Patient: sex F, age 22
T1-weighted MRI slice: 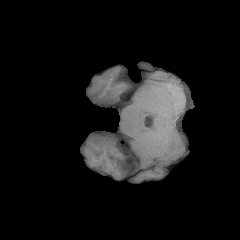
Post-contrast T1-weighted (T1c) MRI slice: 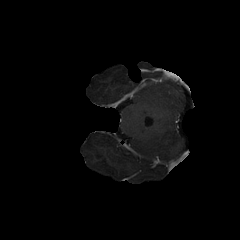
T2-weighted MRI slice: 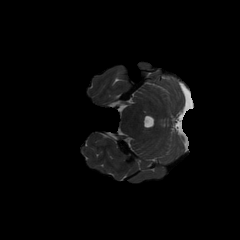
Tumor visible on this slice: no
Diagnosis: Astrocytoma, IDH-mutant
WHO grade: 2